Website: walmart
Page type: address-validator
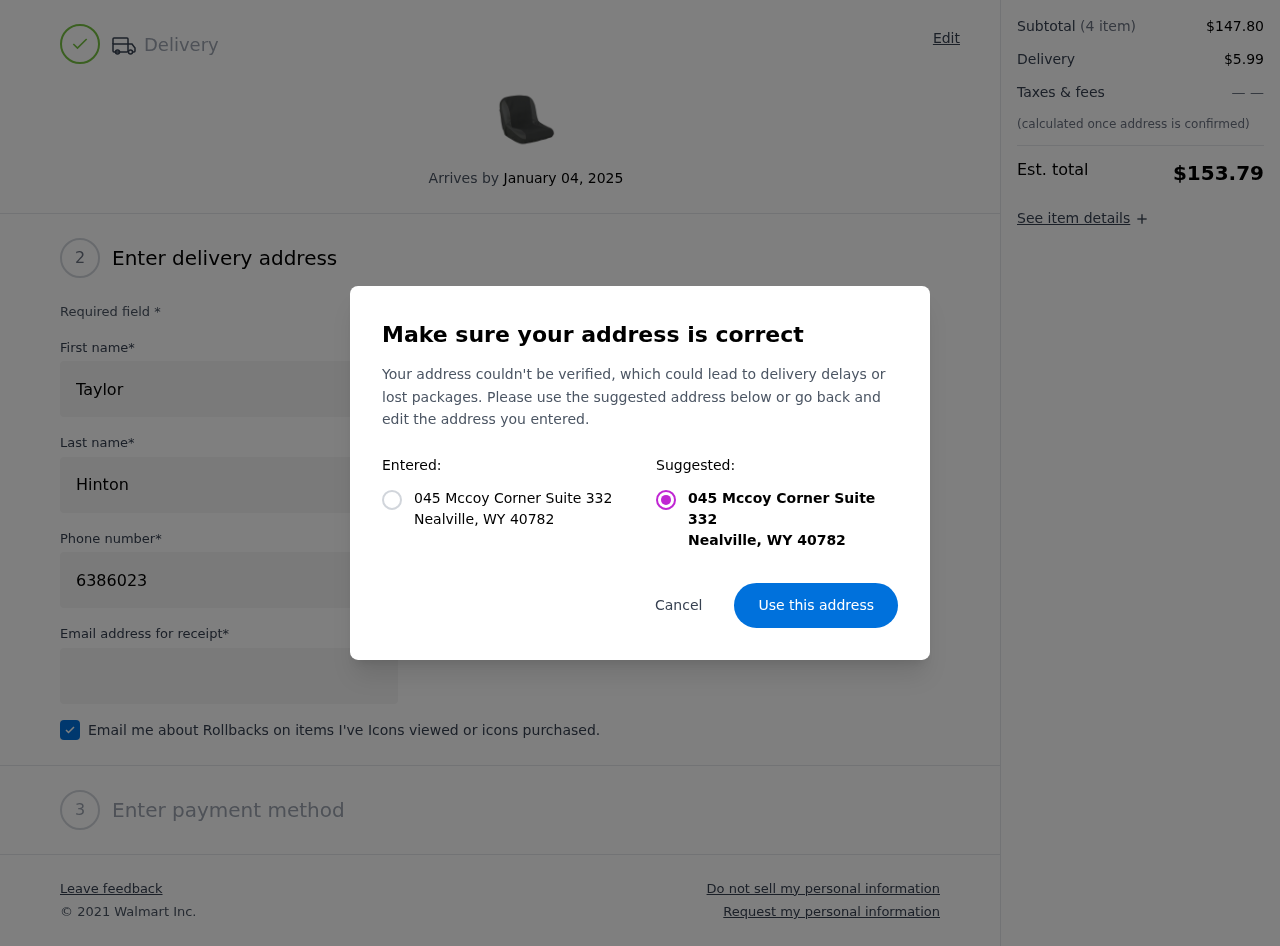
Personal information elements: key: PII_CITY
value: Nealville
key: PII_POSTCODE
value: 40782
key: PII_STATE_ABBR
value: WY
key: PII_STREET
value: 045 Mccoy Corner Suite 332
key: PII_FIRSTNAME
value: Taylor
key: PII_LASTNAME
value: Hinton
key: PII_PHONE
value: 6386023323
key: PII_EMAIL
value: thinton@hotmail.com
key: PII_POSTCODE_FULL
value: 40782
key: PII_POSTCODE_NUMERIC
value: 40782
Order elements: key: ORDER_DELIVERY_DATE
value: January 04, 2025
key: ORDER_SUBTOTAL
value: $147.80
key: ORDER_SHIPPING_COST
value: $5.99
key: ORDER_TOTAL
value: $153.79